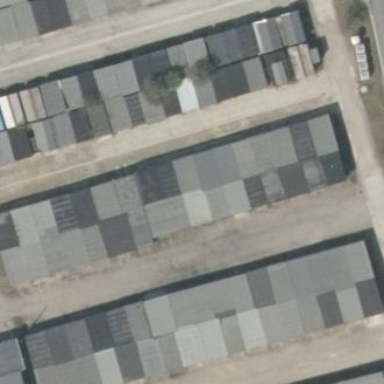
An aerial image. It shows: Group of garages.